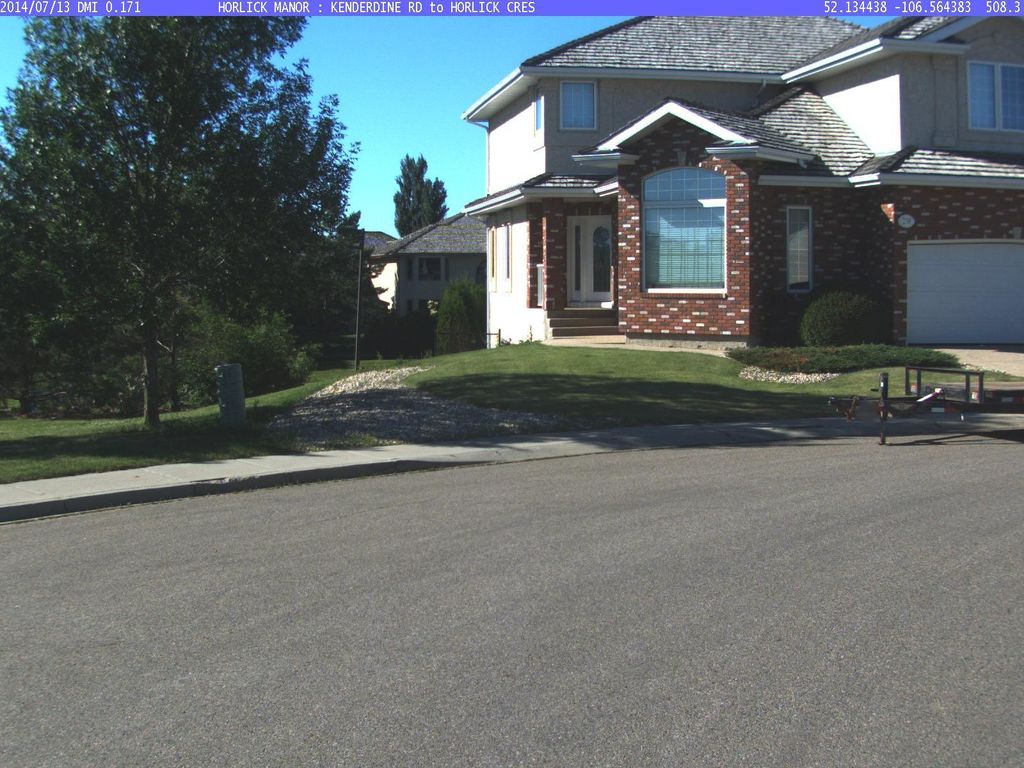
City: saskatoon